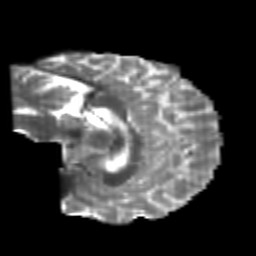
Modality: T2w
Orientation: sagittal
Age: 22
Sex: male
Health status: healthy
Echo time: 0.074 s